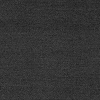
Atmospheric dust classification: dusty